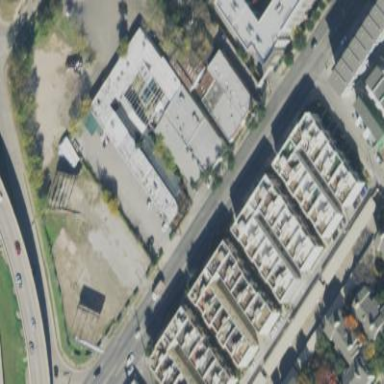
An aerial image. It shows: Commercial building.